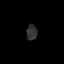
Tissue: prostate
Cell type: T cells
Senescence score: 0.3256
Nuclear area (px): 166
Mean DAPI intensity: 48.494